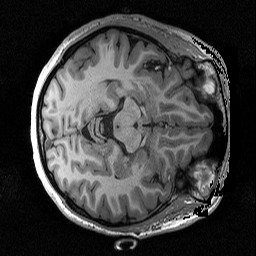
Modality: T1w
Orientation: axial